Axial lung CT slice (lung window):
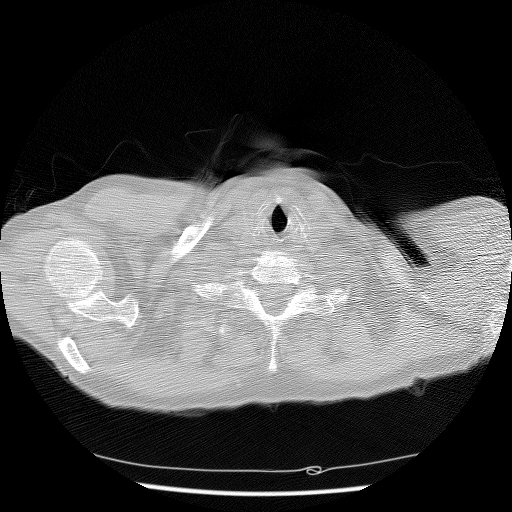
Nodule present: no